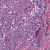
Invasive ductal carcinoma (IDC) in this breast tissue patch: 1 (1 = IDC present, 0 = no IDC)